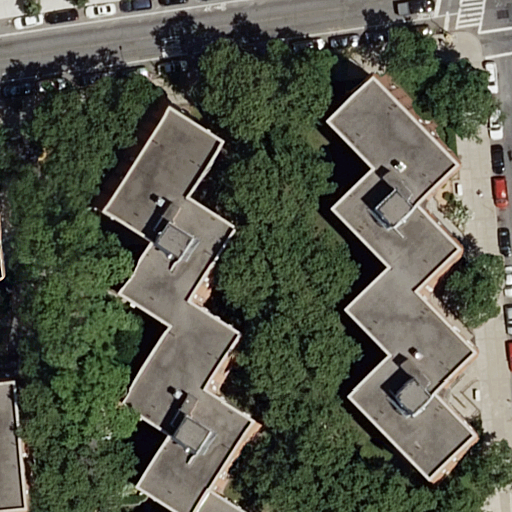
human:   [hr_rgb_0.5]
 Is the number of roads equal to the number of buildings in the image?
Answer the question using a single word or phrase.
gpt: yes

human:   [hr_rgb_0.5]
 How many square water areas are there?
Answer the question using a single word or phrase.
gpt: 0

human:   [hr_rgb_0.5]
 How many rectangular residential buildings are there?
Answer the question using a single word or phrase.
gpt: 0

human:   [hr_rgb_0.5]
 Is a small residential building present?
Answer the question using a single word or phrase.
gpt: no

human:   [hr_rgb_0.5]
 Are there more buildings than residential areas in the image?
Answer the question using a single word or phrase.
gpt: yes

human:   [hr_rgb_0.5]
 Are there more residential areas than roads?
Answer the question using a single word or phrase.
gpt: no

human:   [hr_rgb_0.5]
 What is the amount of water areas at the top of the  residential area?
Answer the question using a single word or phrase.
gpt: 0

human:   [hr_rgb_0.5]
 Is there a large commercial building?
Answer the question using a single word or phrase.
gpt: no

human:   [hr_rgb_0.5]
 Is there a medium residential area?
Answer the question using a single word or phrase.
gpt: no

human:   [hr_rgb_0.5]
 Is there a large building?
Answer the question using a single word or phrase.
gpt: yes

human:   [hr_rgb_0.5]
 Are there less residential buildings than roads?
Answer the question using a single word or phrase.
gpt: no

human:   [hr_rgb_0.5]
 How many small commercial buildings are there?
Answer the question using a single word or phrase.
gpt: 0

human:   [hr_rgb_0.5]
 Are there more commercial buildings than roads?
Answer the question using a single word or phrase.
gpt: no

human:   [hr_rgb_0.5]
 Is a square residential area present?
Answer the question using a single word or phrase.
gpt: no

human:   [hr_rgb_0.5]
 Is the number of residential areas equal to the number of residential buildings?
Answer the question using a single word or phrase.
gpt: no

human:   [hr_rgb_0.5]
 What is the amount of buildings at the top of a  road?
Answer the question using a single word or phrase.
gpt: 0

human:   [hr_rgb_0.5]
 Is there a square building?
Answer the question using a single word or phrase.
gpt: no

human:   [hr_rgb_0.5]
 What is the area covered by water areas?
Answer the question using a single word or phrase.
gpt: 0m2

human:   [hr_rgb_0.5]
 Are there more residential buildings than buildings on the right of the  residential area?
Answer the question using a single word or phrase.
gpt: no

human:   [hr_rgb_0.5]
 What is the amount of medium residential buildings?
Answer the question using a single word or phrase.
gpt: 0

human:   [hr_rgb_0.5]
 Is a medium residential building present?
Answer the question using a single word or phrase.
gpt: no

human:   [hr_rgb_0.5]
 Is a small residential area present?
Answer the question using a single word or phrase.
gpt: no

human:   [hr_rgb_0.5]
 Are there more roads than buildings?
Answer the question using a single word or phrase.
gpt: no

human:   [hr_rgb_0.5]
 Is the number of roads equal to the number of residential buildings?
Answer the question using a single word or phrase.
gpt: yes

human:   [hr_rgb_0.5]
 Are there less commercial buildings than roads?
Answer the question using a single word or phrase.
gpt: yes

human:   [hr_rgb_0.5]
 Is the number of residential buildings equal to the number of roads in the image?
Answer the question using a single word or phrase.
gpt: yes

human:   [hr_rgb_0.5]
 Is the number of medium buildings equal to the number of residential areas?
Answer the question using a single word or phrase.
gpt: no

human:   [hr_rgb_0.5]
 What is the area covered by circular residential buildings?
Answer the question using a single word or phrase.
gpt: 0m2

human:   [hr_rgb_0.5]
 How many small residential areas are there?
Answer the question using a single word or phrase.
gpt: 0

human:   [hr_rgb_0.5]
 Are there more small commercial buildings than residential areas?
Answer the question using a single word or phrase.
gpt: no

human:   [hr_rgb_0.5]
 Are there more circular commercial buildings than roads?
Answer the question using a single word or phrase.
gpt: no

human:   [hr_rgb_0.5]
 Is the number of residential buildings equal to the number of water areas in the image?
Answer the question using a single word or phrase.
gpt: no

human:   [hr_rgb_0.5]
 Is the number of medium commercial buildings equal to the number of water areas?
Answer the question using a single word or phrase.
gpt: yes

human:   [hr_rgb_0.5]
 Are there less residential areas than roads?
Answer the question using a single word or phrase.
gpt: yes

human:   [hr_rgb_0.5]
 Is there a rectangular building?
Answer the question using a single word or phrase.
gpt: no

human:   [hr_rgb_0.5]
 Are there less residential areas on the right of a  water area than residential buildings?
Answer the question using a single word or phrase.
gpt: yes